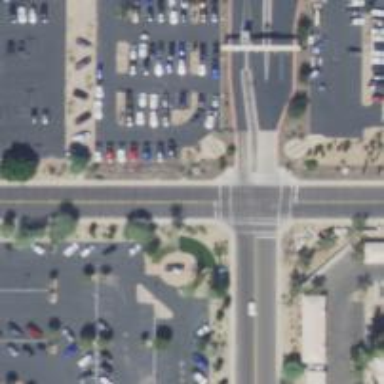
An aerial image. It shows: Solid stop line on the road.